Field crop: maize
Growth stage: 2
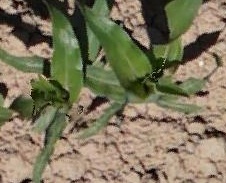
Species: maize